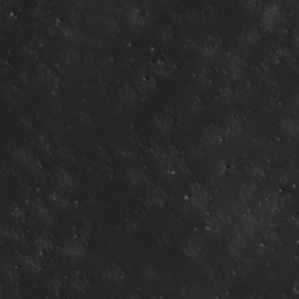
Label: non_frost